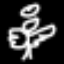
Label: angel